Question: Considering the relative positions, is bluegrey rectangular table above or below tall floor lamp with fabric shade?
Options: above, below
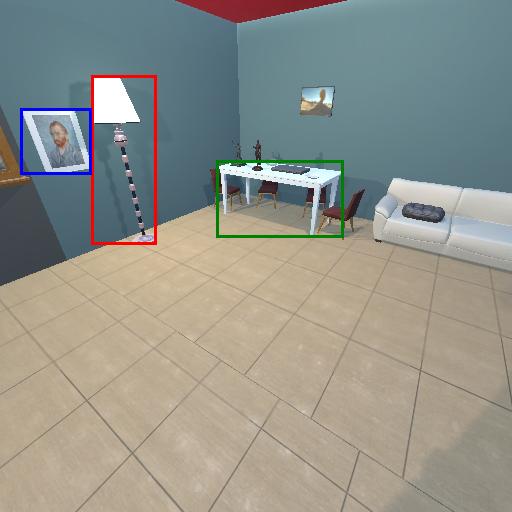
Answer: above